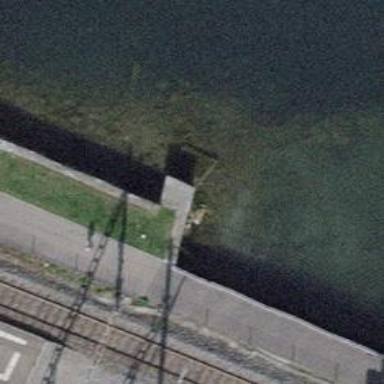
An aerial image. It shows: Retaining wall.